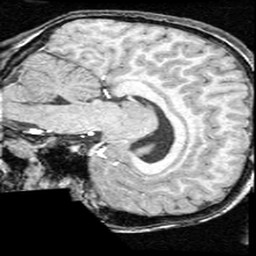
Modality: T1w
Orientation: sagittal
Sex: male
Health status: ill
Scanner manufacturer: ge
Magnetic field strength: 1.5 T
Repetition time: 21 s
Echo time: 0.008 s